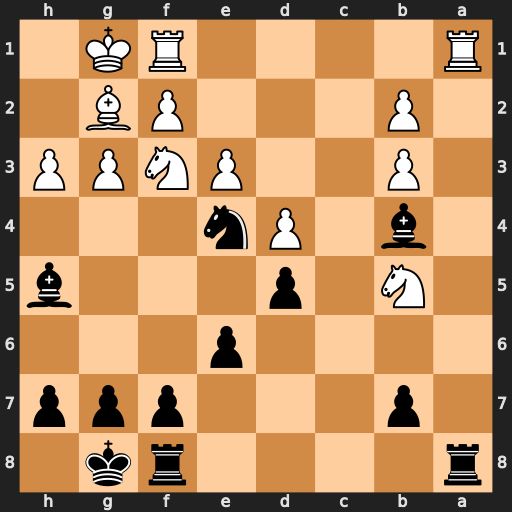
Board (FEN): r4rk1/1p3ppp/4p3/1N1p3b/1b1Pn3/1P2PNPP/1P3PB1/R4RK1
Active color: b
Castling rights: -
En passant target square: -
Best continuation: Bxf3 Bxf3 Nd2 Kg2 Nxf1